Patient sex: M
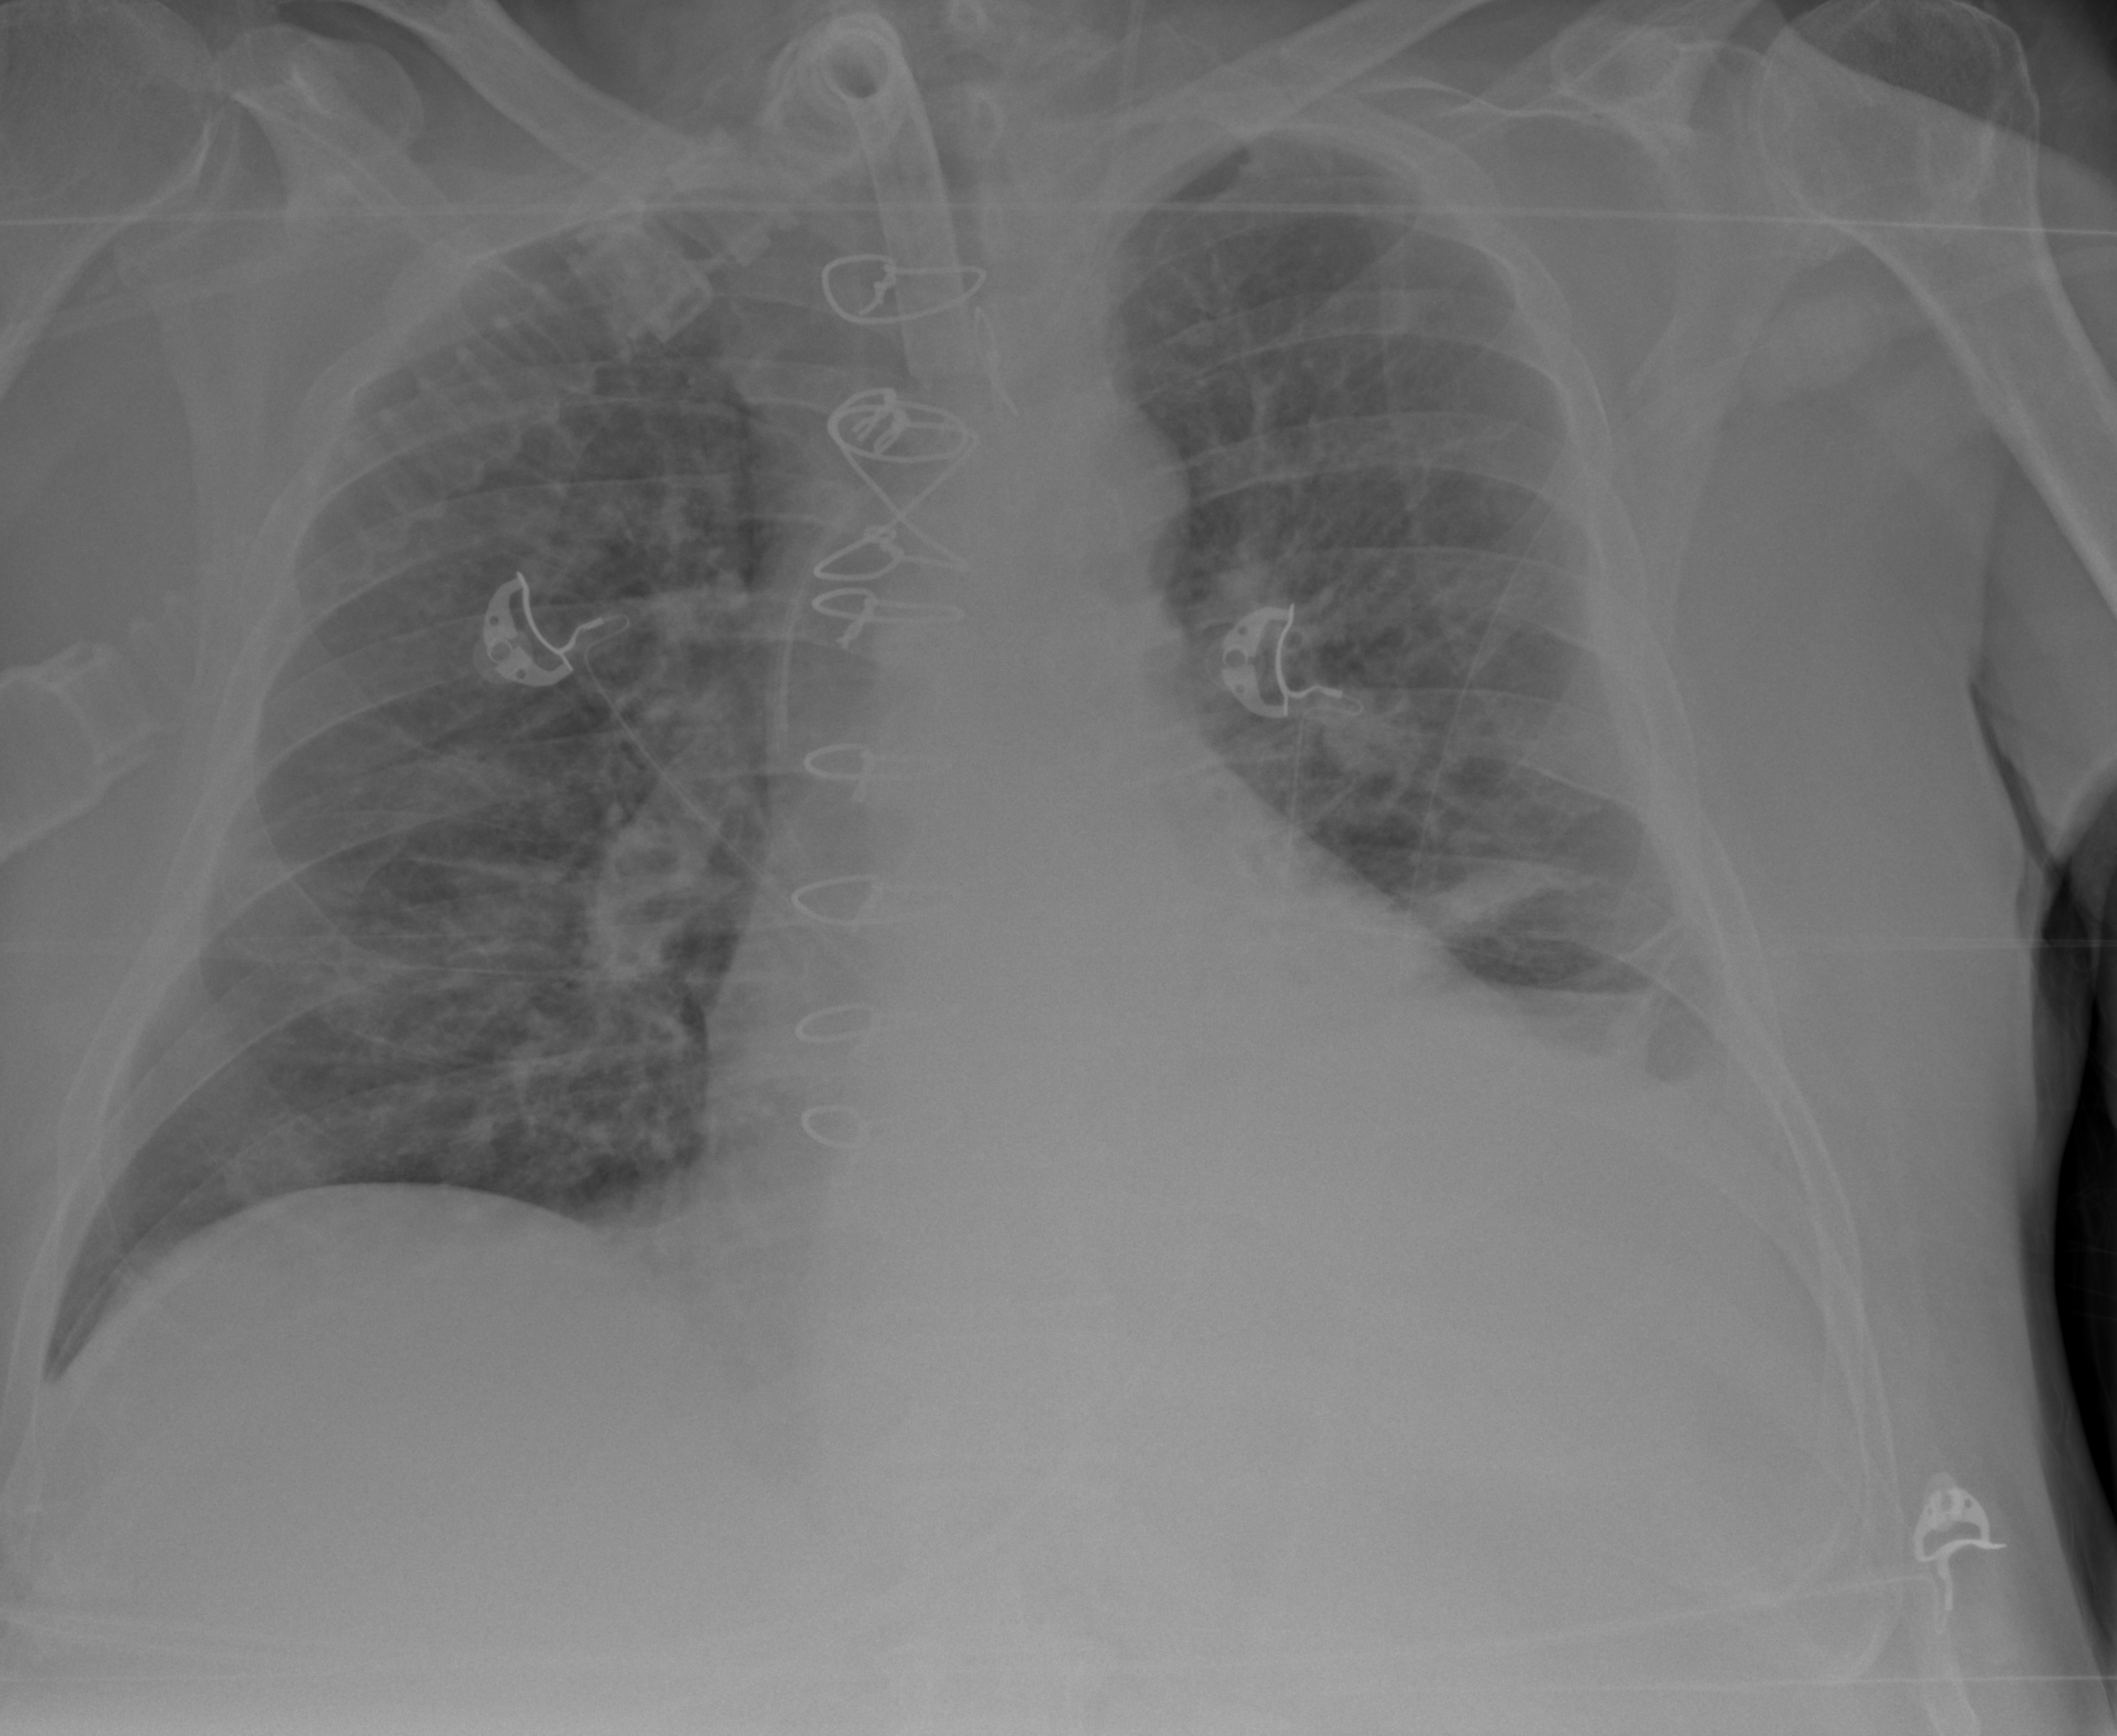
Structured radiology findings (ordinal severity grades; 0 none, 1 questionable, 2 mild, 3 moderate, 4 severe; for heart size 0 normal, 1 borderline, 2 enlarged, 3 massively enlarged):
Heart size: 2
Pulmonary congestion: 2
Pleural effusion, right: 0
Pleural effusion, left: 2
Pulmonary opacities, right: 2
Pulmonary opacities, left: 2
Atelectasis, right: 2
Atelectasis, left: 2